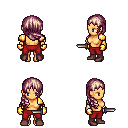
a pixel art fantasy rpg character, female body template, human, tanned skin, gold arm armor, red pants, white blonde right-swept hairstyle, gold gloves, maroon shoes, dagger, four views (front, back, left, right), 2x2 character sprite sheet, small pixel art, hard edges, no anti-aliasing